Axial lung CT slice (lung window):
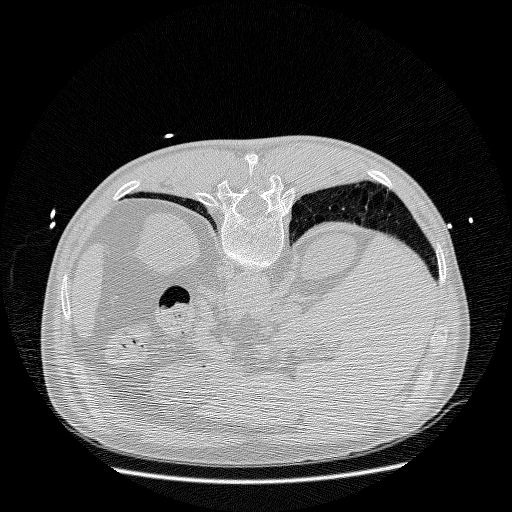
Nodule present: no